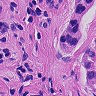
Metastatic tissue present: yes